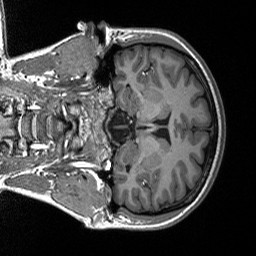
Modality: T1w
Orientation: coronal
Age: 25
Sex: female
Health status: healthy
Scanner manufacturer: siemens
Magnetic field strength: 3 T
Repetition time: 2.53 s
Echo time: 0.00219 s